Question: I have an custom dialog, whick i am inflating from dialog.xml. when I open the dialog it looks something like shown below. I am getting some space between listview and the (OK) button below it. I want to eliminate this space between the list view and the Button below it.
How can i do this,?

dialog.xml
'''
<RelativeLayout xmlns:android="http://schemas.android.com/apk/res/android"
android:id="@+id/RelativeLayout1"
android:layout_width="wrap_content"
android:layout_height="fill_parent" >
<ListView
android:id="@+id/listViewDialog"
android:layout_width="match_parent"
android:layout_height="fill_parent"
android:layout_above="@+id/button1"
android:layout_below="@+id/ImageView1" >
</ListView>
<CheckBox
android:id="@+id/checkBoxAll"
android:layout_width="wrap_content"
android:layout_height="wrap_content"
android:layout_above="@+id/listView1"
android:layout_alignParentRight="true"
android:layout_marginBottom="15dp"
android:layout_marginRight="25dp"
android:layout_marginTop="15dp"
android:text="" />
<ImageView
android:id="@+id/ImageView1"
android:layout_width="wrap_content"
android:layout_height="wrap_content"
android:layout_alignParentLeft="true"
android:layout_alignParentTop="true"
android:layout_marginBottom="15dp"
android:layout_marginLeft="14dp"
android:layout_marginTop="15dp"
android:background="#FFFFBB33"
android:contentDescription="@string/app_name"
android:scaleType="center"
android:src="@drawable/alert_dialog_icon" />
<TextView
android:id="@+id/textView1"
android:layout_width="128dp"
android:layout_height="match_parent"
android:layout_above="@+id/listViewDialog"
android:layout_marginBottom="15dp"
android:layout_marginTop="15dp"
android:layout_toRightOf="@+id/ImageView1"
android:gravity="center_vertical"
android:text="Categories"
android:textAppearance="?android:attr/textAppearanceLarge" />
<TextView
android:id="@+id/textView2"
android:layout_width="wrap_content"
android:layout_height="wrap_content"
android:layout_alignBaseline="@+id/textView1"
android:layout_alignBottom="@+id/textView1"
android:layout_toLeftOf="@+id/checkBoxAll"
android:text="All"
android:textAppearance="?android:attr/textAppearanceLarge" />
<Button
android:id="@+id/button1"
android:layout_width="match_parent"
android:layout_height="wrap_content"
android:layout_alignParentBottom="true"
android:text="OK" />
</RelativeLayout>
'''
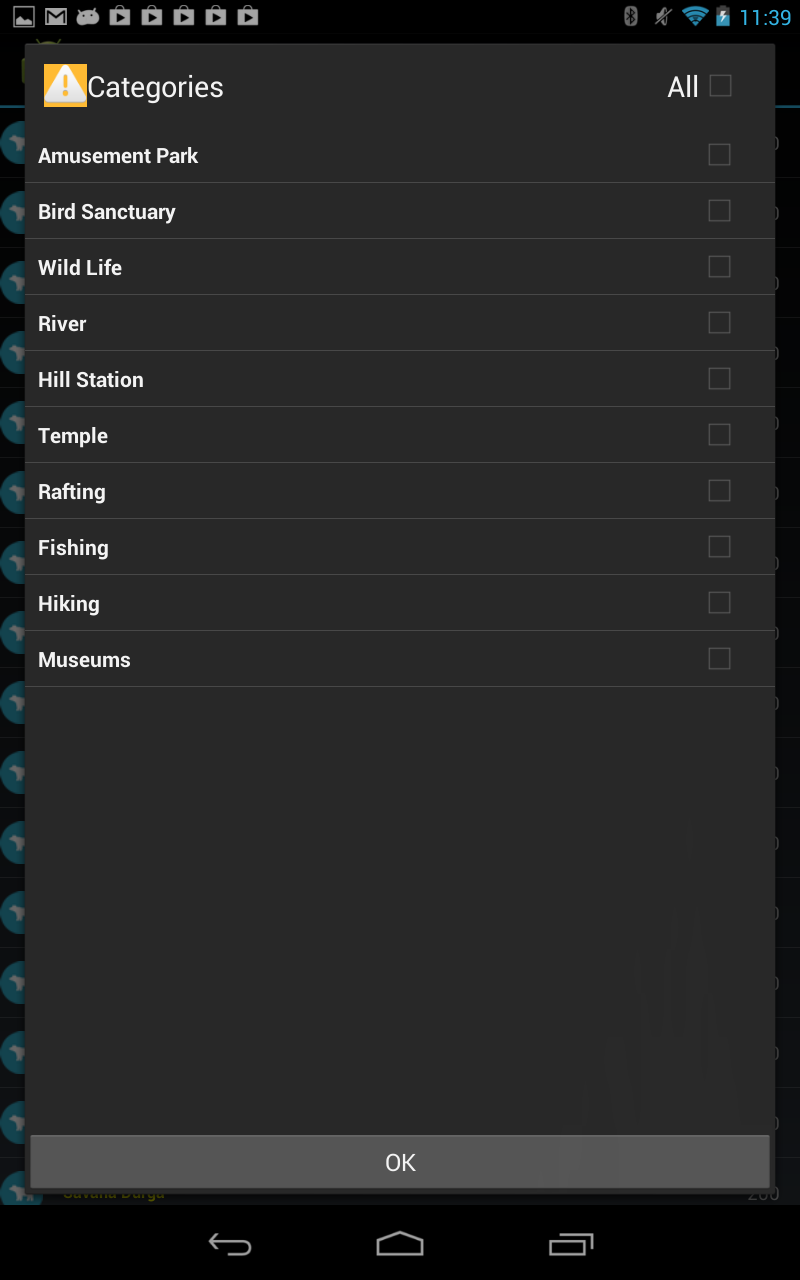
Answer: this is really easy..
you have 2 approchase:
1) create the root realtivelayout to have android:layout_height="wrap_cotent", and in the same time the ListView to have the same. this will shrink the sizes of the all dialog to the right (no space) size.
2) *more recomended , have the root to be a Linearlayout and give it some wightsum, then put the other views in this root, and give them some layout_wight, this way you know the in any screen resolution you have the same porportion of your screen.